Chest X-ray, PA view. Patient: 64 years old, sex M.
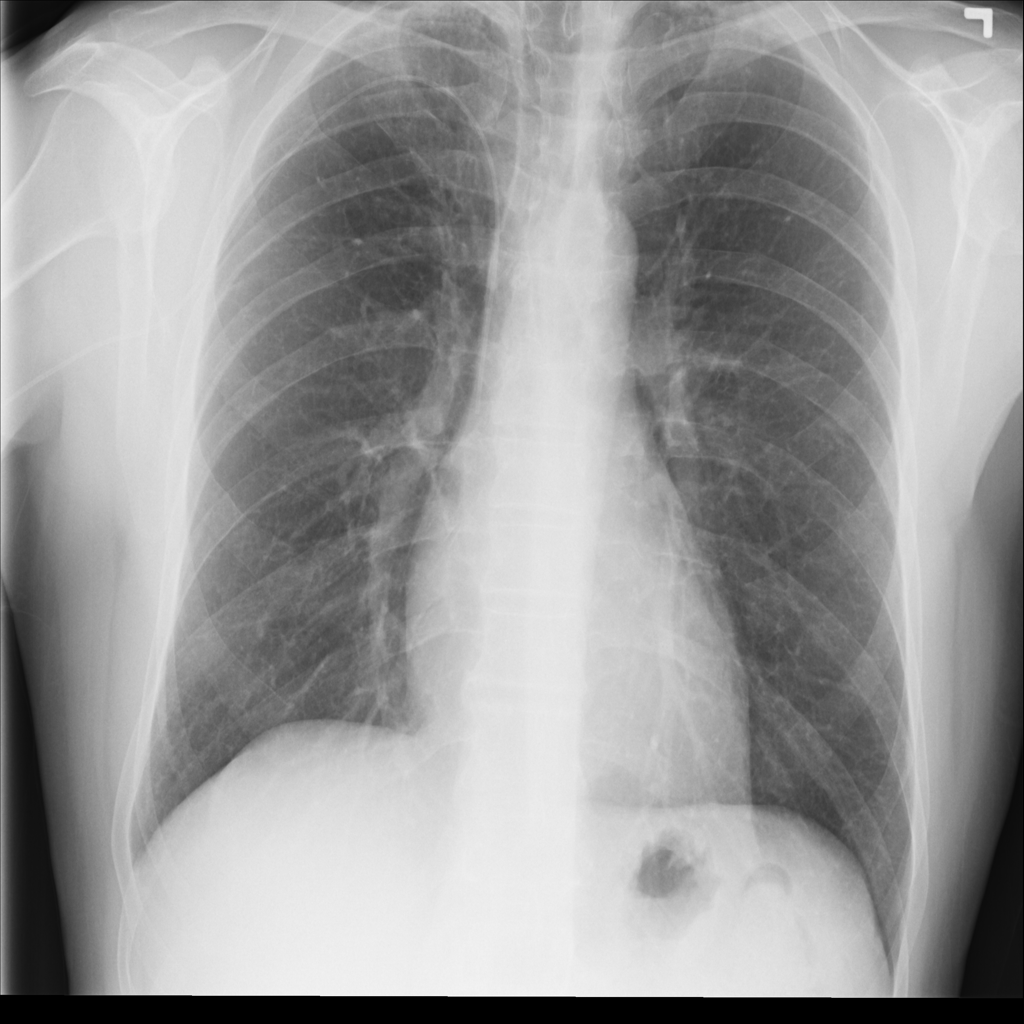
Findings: No Finding